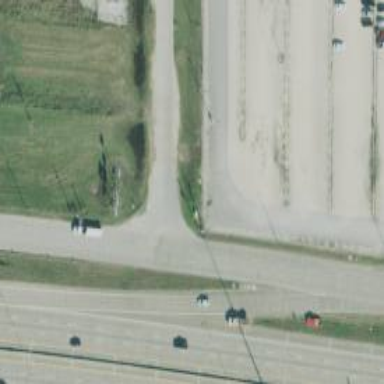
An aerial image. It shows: Secondary road with frontage road alongside.